Question:
You can the image, and this the demo <URL>
As you can see in the picture a small gap is coming between image and the Container. Image is already give css 'vertical-align:middle'. When i increase the height of the container it works perfectly. Waiting for a good answer
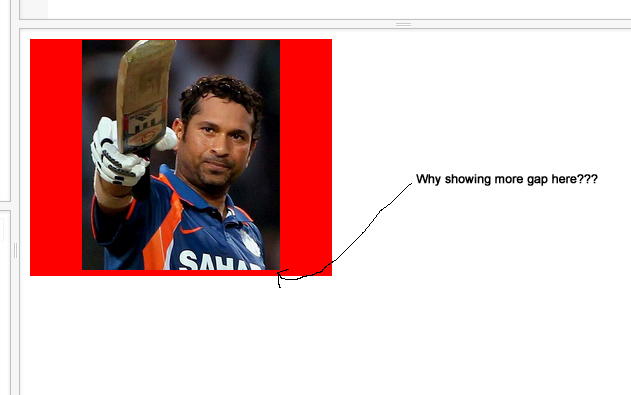
Answer: Set 'vertical-align:top' on the 'img'
'''
img {
vertical-align: top;
}
'''
<URL>
By default, the 'vertical-align' property isn't top, but rather 'baseline'. By simply setting it to top, you can achieve the desired result.